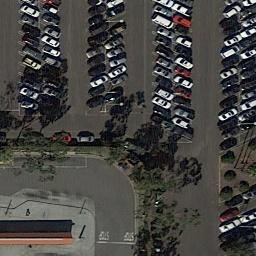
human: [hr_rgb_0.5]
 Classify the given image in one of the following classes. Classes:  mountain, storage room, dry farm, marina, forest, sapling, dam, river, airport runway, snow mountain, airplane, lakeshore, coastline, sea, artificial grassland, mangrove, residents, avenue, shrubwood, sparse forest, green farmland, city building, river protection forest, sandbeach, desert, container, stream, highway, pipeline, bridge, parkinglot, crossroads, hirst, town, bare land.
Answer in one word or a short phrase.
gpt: parkinglot